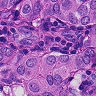
Metastatic tissue present: yes